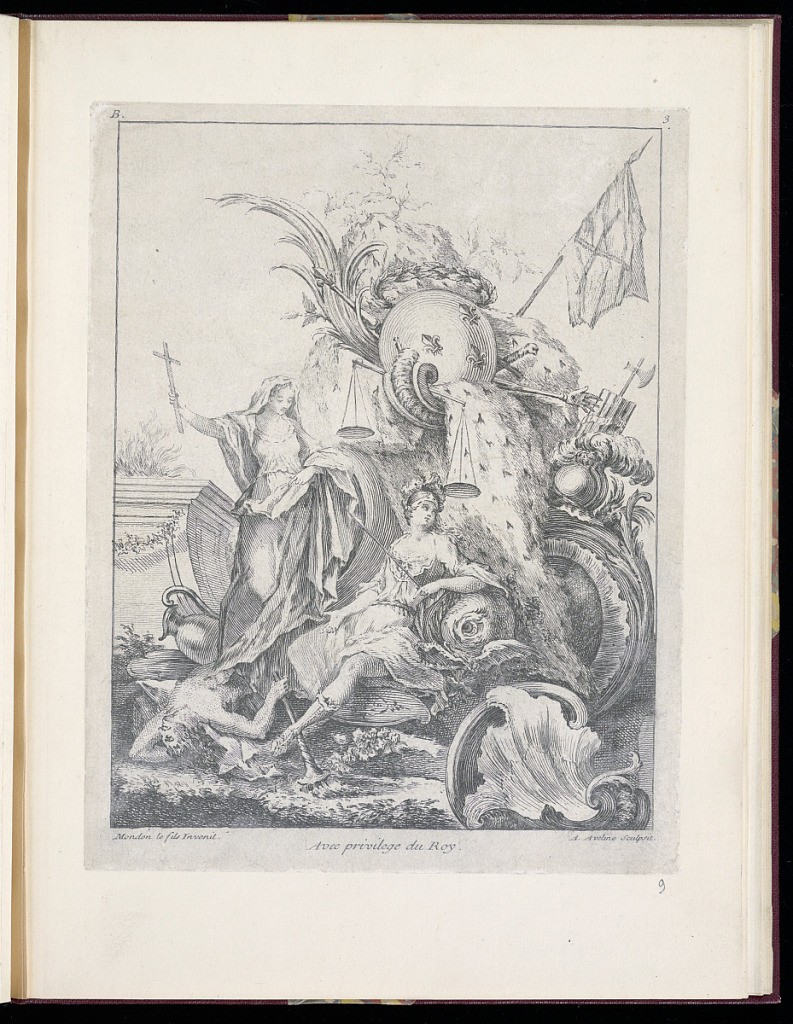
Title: Rocaille Ornament Design
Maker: François-Thomas Mondon, French, 1709 – 1755
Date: after 1736
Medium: Etching on laid paper
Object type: Print
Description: A print from a series of seven designs for trophies, rococo ornament and vignettes. A trophy within a landscape featuring a standing female figure holding a cross, a seated female figure wearing armor, at their feet, a male figure lying on the ground, holding a horn, with a jug and plate next to him. The seated figure is leaning against a dolphin incorporated into rocaille ornament including c-scrolls, shell, foliage, and acanthus leaves. Above them, three fleurs-de-lys within an orb, crowned by laurel leaves, with the scales of justice, draped ermine fur, acanthus leaf scrolls, a helmet, axe, and a flag. To their left, a plinth with flames above. The plate is signed and numbered.